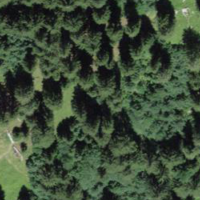
EUNIS habitat code: 44
Species observed at this site:
Saxifraga rotundifolia